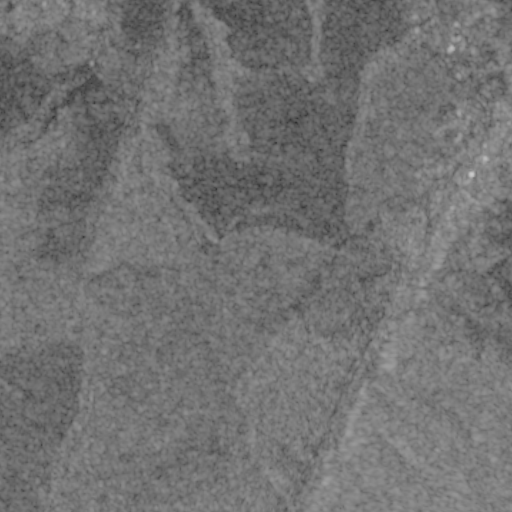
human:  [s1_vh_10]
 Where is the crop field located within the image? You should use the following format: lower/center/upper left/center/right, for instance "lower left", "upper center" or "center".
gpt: The crop field is located in the lower center of the image.
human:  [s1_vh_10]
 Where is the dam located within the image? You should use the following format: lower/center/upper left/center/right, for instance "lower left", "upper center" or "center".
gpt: The dam is located in the upper left of the image.
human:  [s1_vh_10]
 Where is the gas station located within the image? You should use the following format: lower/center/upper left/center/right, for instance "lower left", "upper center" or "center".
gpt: The gas station is located in the upper right of the image.
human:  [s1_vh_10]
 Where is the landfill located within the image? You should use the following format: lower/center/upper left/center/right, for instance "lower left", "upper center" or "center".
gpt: There is no landfill in the image.

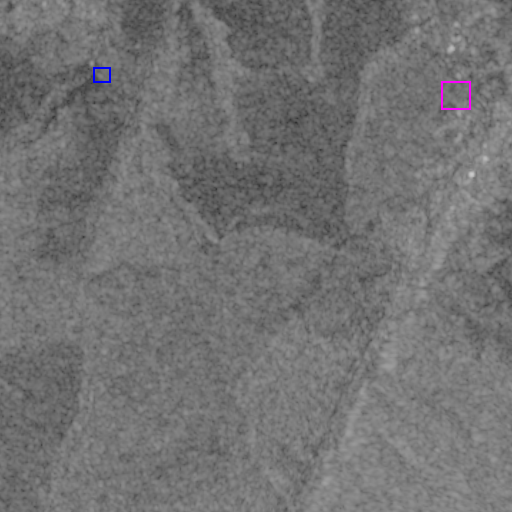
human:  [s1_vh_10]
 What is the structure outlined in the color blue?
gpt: The structure outlined in blue is a dam.
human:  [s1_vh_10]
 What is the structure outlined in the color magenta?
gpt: The structure outlined in magenta is a park.
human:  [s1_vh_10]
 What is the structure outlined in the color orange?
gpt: There is no orange outline.